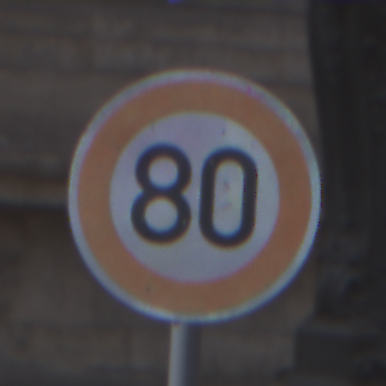
Verkehrszeichen: Geschwindigkeit80
Umgebung: Outdoor, Urban
Tageszeit: SunriseSunset
Wetter: PartlyCloudy
Licht: Natural
Jahreszeit: NotSpecified
Kontrast: LowContrast